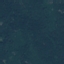
Land use / land cover: Forest